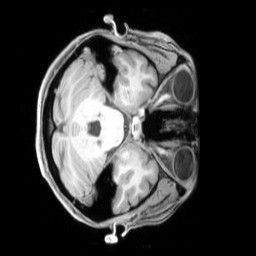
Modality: T1w
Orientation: axial
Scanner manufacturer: siemens
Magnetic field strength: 3 T
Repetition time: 2.3 s
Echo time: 0.00226 s